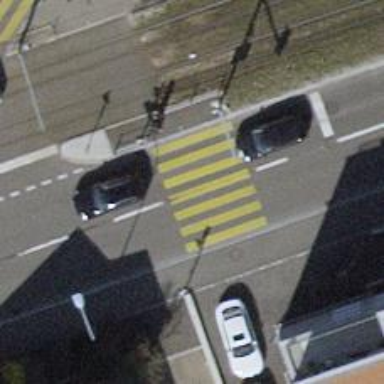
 there are traffic signals and zebra crossing."